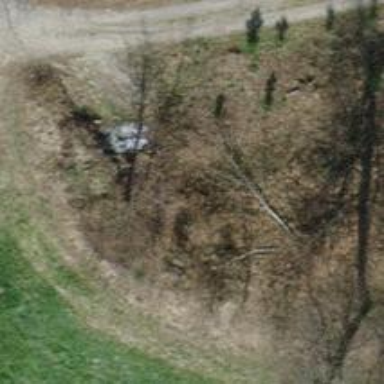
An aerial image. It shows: Shelter that serves as hunting stand.